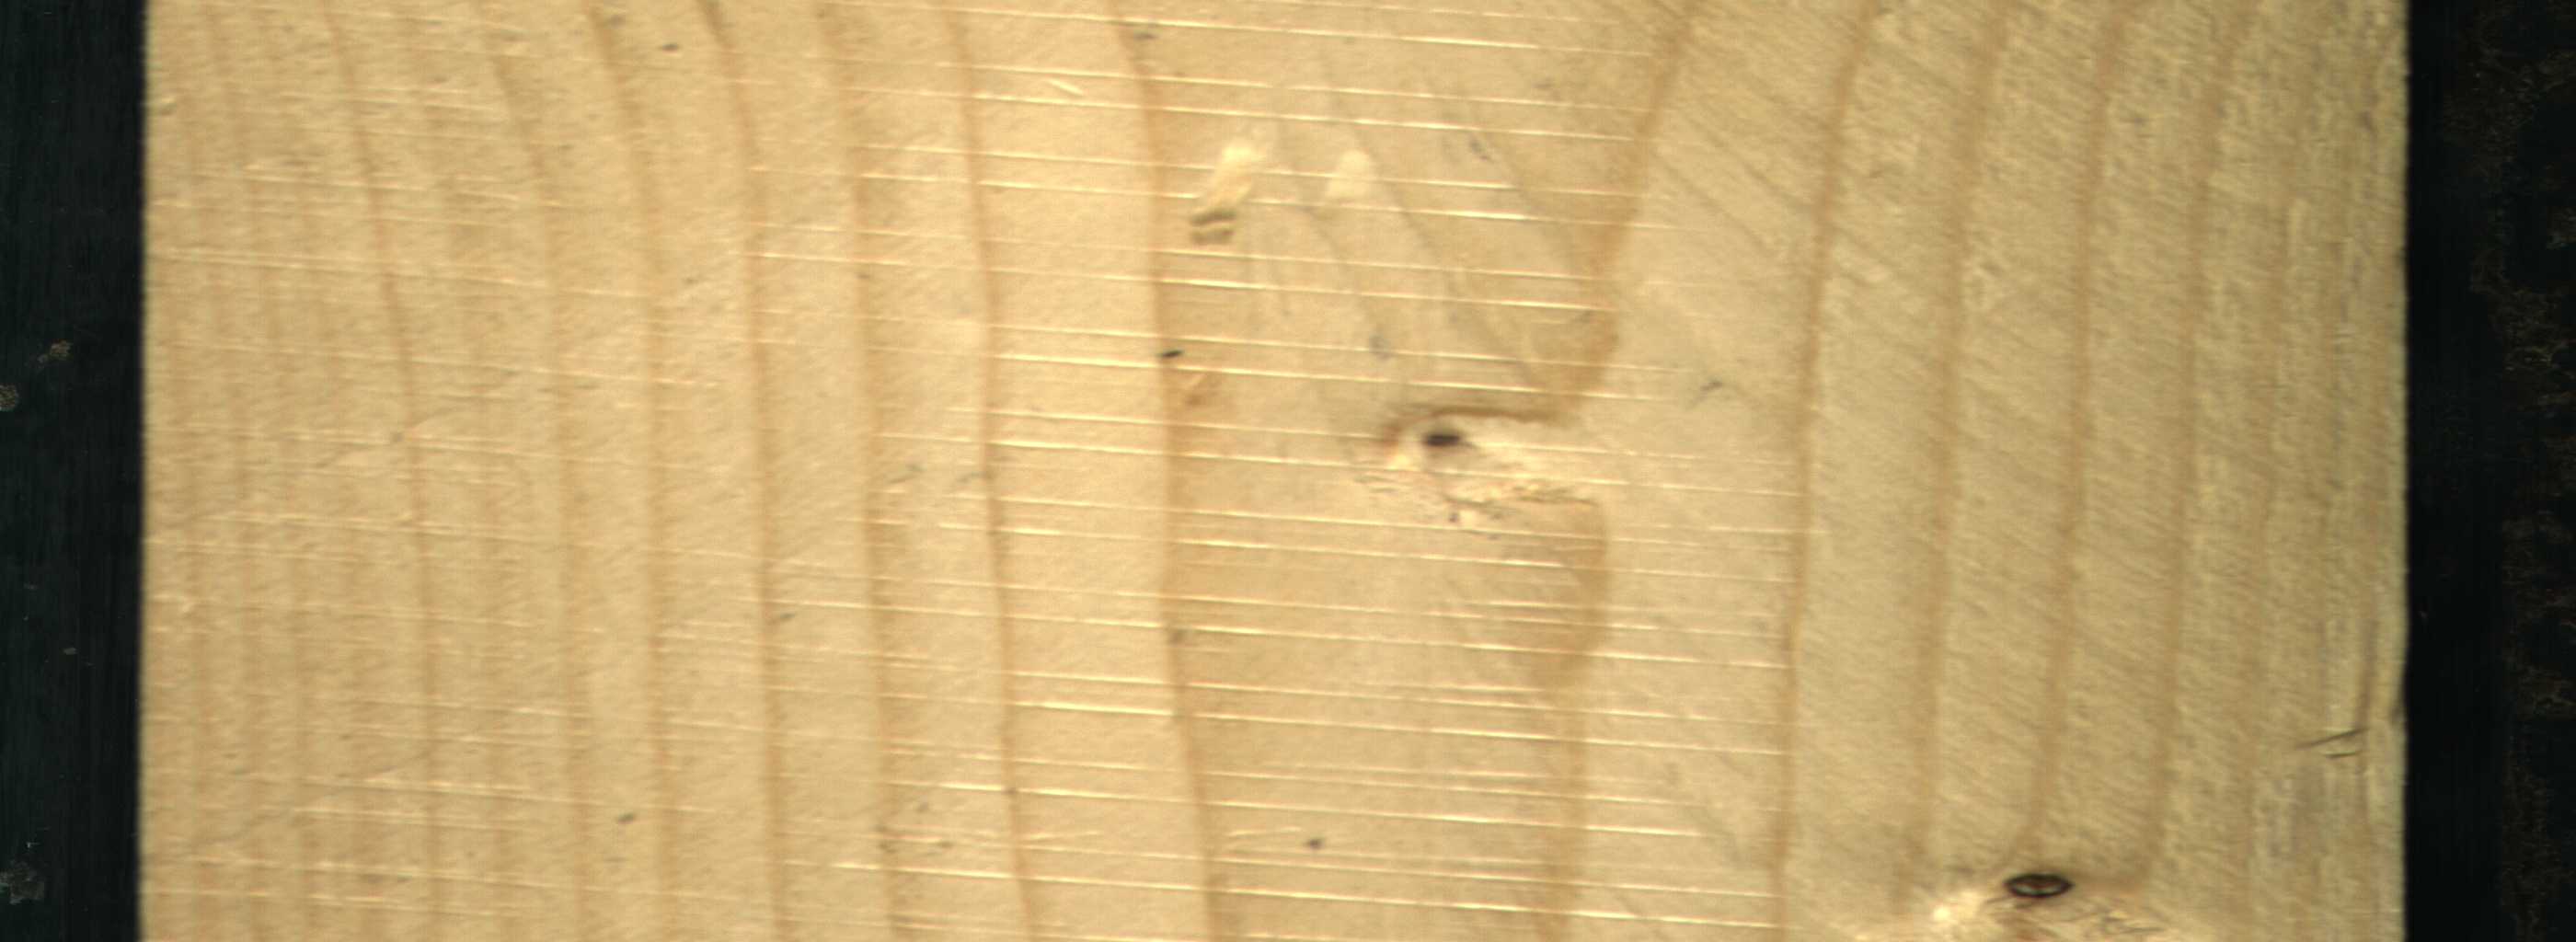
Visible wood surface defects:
Live_Knot
Live_Knot